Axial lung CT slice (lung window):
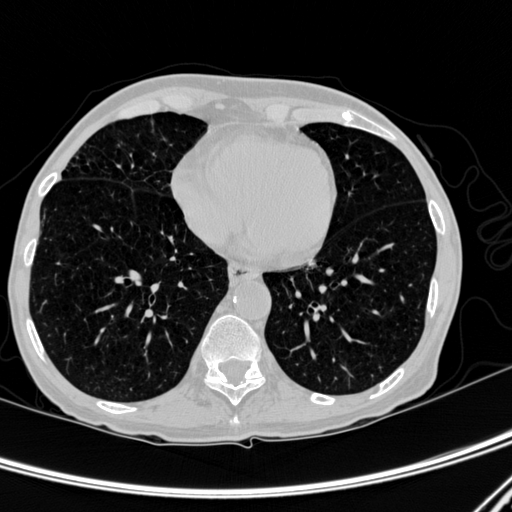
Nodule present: no